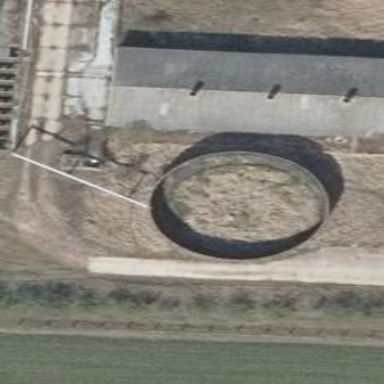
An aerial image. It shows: Storage tank with man-made structure.